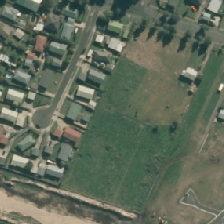
Land cover: urban_parkland